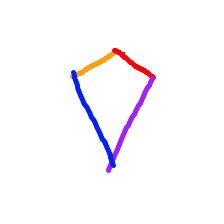
Shape: kite